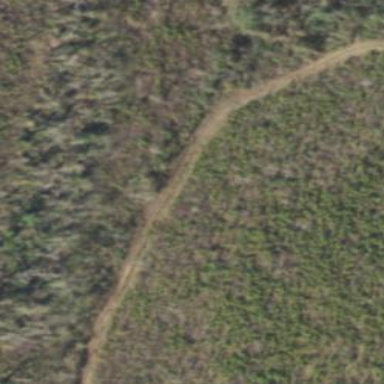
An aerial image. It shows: Patch of scrub vegetation.